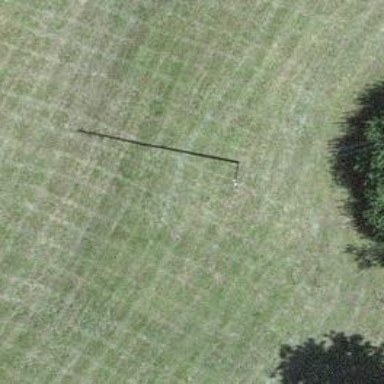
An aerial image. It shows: Minor power line.